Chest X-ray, PA view. Patient: 51 years old, sex F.
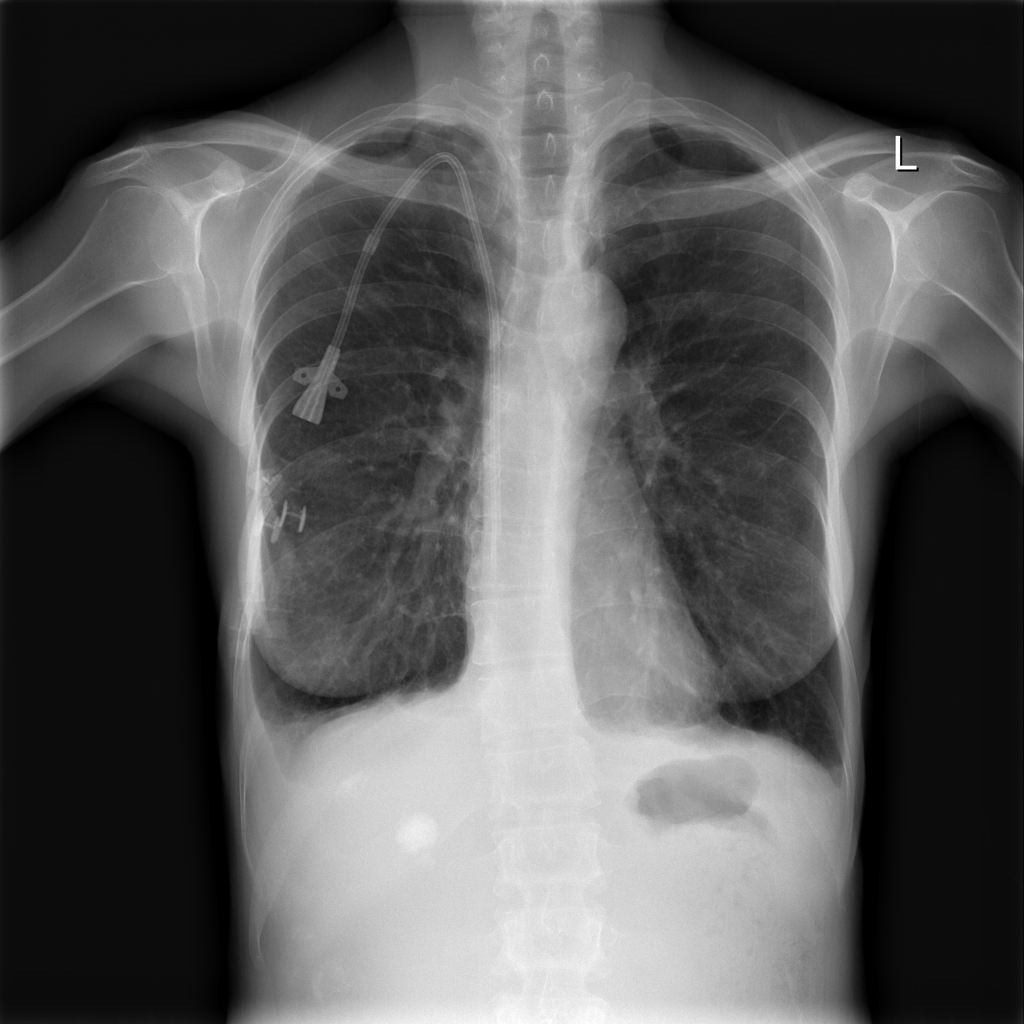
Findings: No Finding